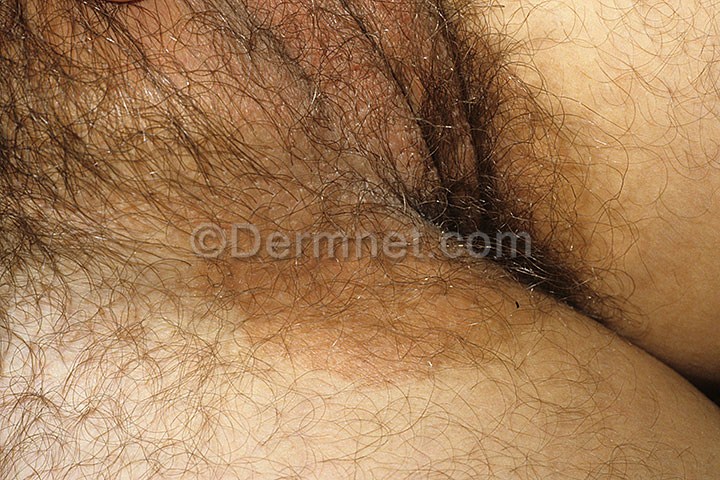
Disease: Tinea Ringworm Candidiasis and other Fungal Infections